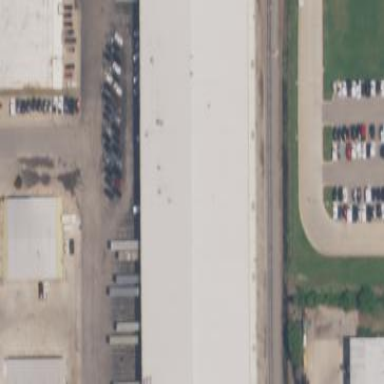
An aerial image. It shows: Industrial building.